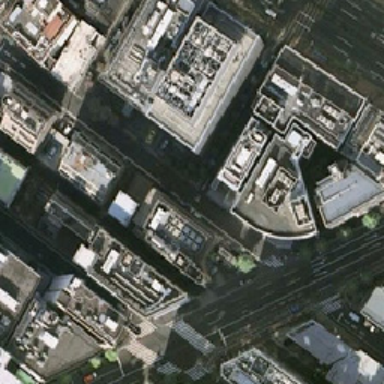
Next to these two large commercial buildings is a road .